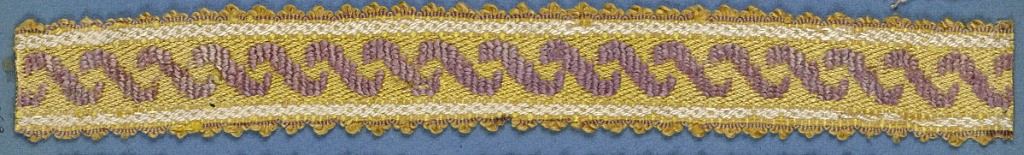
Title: Trimming
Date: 19th century
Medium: silk Technique: woven
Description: Trimming fragment in a design of crossing ribbons in lavender on a yellow ground with white stripes; picot edges.